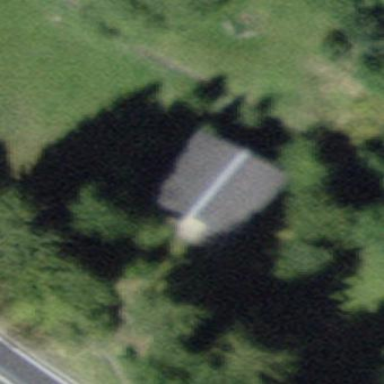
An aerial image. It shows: Simple and straightforward house.